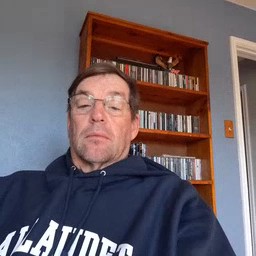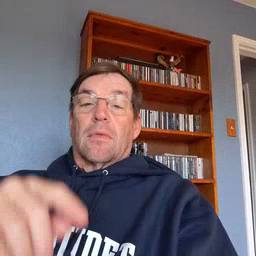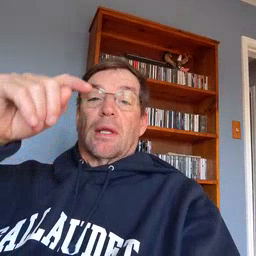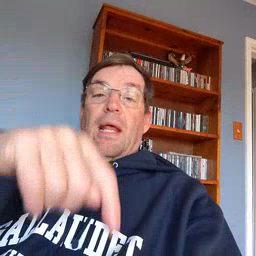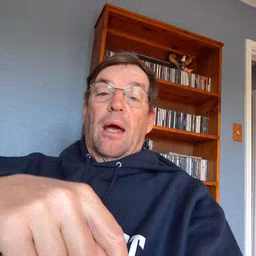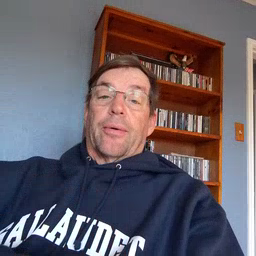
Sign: down